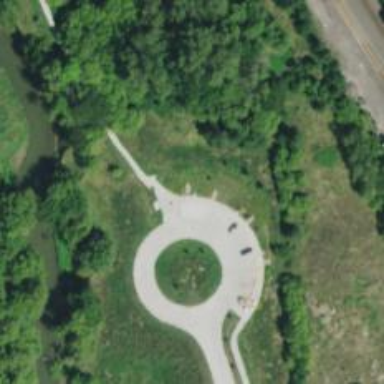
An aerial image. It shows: Memorial site with historic significance.